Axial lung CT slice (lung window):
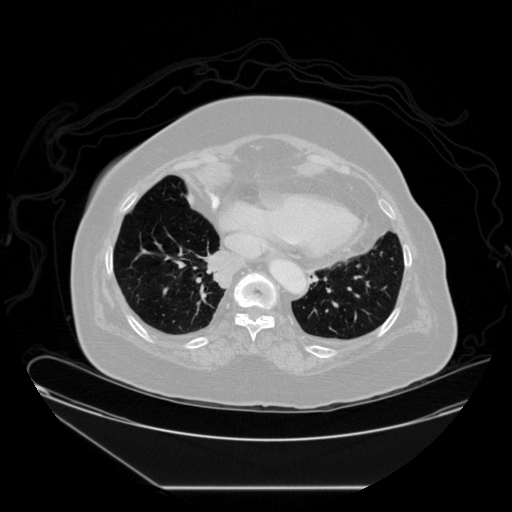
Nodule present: no